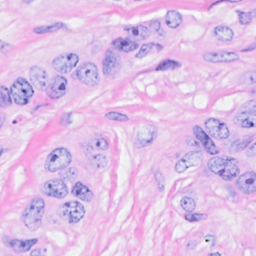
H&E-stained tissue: Breast